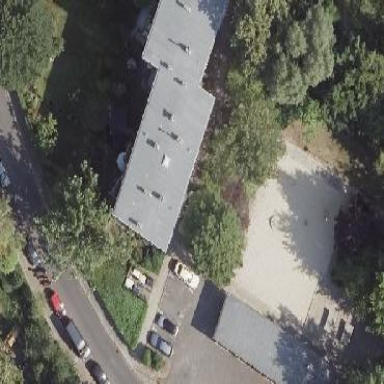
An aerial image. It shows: White apartments building with flat roof.